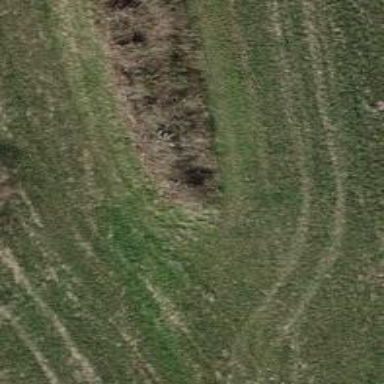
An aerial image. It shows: Hedge acting as barrier.